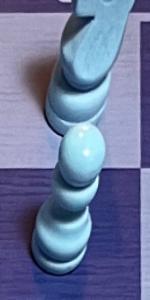
Label: Pawn_White